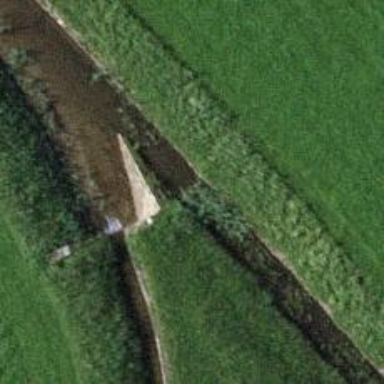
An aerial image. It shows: Drain waterway.